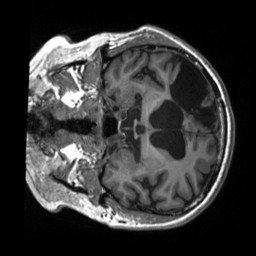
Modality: T1w
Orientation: coronal
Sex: male
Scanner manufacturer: siemens
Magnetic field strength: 3 T
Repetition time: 2.3 s
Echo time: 0.00226 s